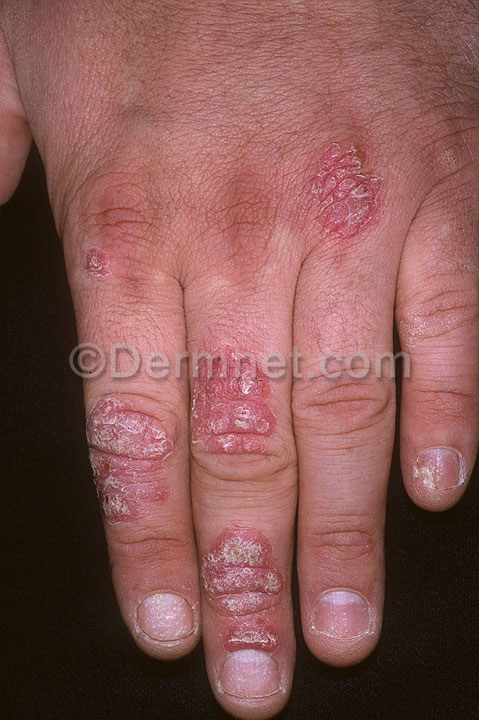
Disease: Psoriasis pictures Lichen Planus and related diseases